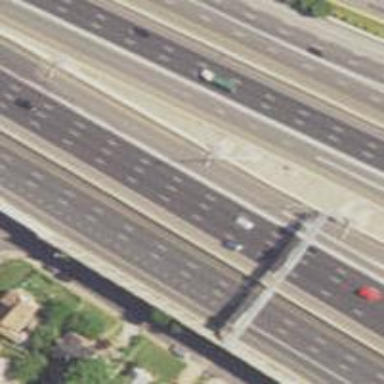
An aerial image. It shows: Motorway junction.